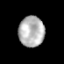
Tissue: prostate
Cell type: T cells
Senescence score: 0.2924
Nuclear area (px): 769
Mean DAPI intensity: 180.075